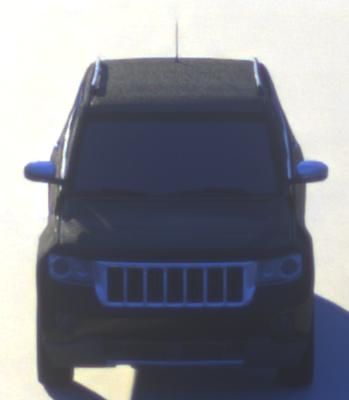
Make: Jeep
Model: Grand Cherokee
Detailed model: WK2
Model produced from: 2010
Model produced until: 2021
Doors: 5
Color: black
Road condition: dry road
Daytime: sunrise or sunset
Contrast: medium contrast